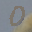
Label: 0